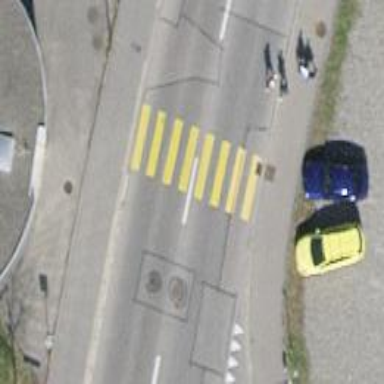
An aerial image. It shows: Marked crossing on the road.